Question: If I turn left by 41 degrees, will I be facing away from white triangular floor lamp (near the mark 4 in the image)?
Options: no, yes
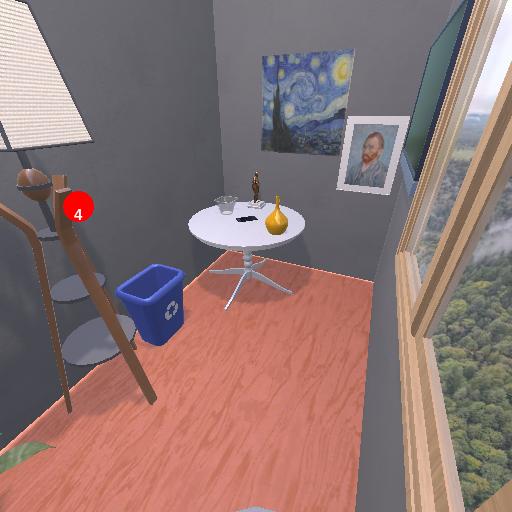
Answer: no